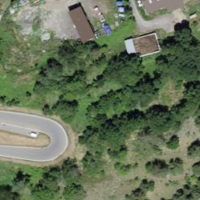
EUNIS habitat code: 24
Species observed at this site:
Juniperus communis